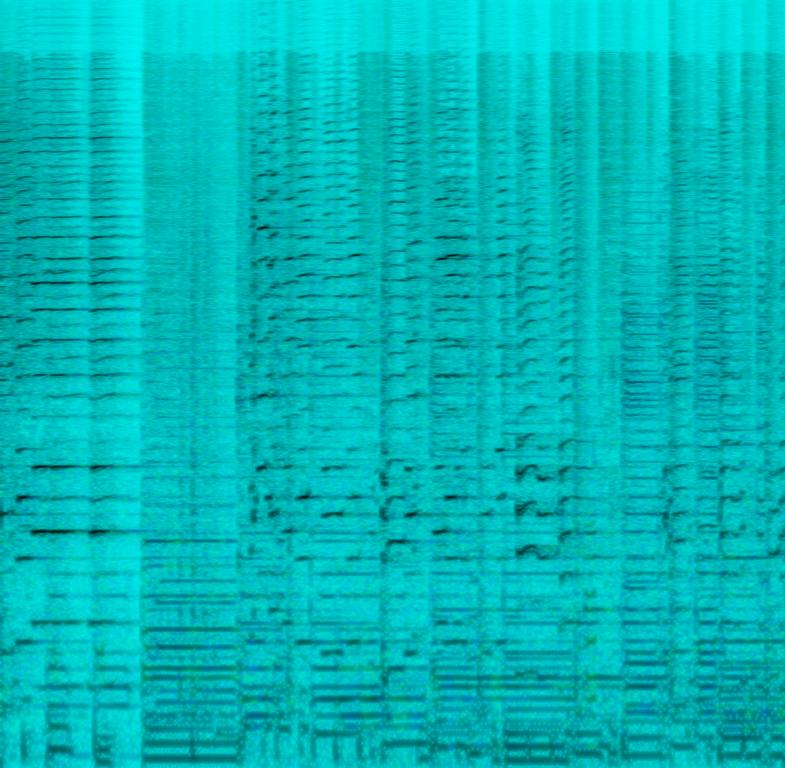
This is a harmonica cover of a soul music piece. The harmonica plays a groovy solo. In the melodic background, there is a keyboard and a bass guitar. The rhythm is provided by the acoustic drums. The atmosphere is uplifting. The song is in major key.